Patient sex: M
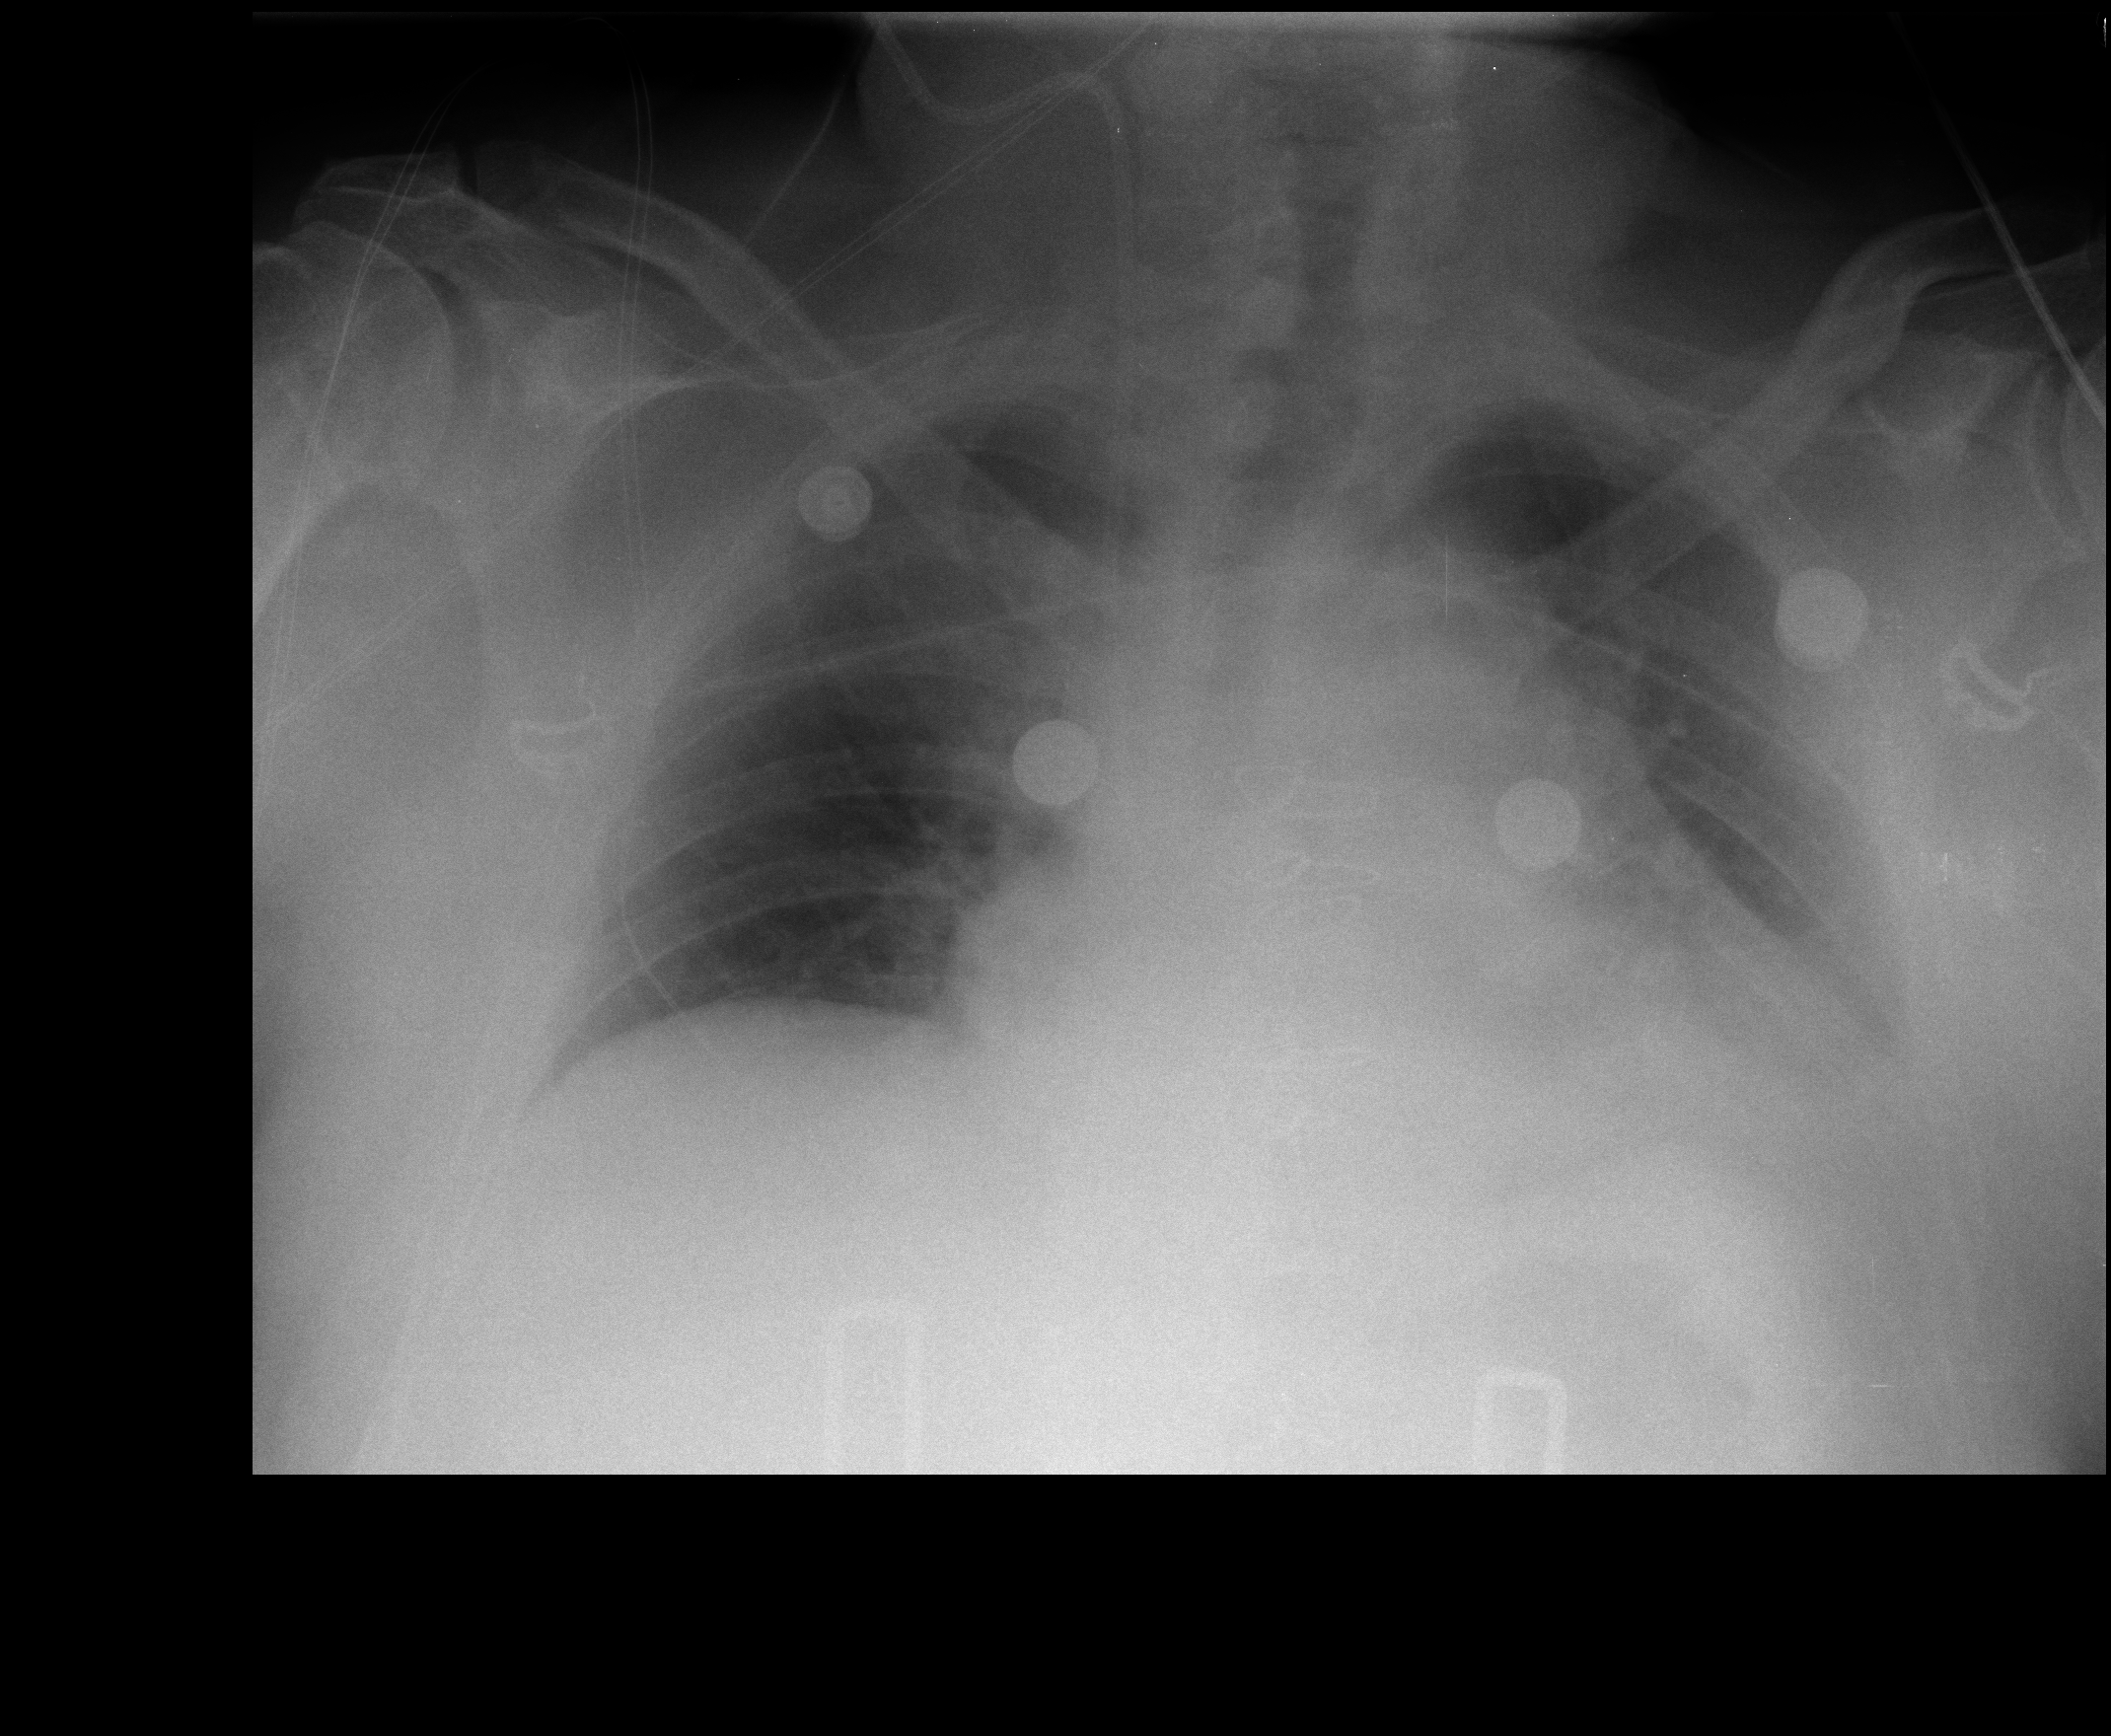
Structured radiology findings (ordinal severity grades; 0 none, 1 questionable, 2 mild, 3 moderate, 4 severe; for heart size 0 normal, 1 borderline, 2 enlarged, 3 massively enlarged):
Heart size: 2
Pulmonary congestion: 1
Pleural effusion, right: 0
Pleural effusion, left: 2
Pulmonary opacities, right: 0
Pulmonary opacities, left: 0
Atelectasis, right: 0
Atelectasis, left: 2